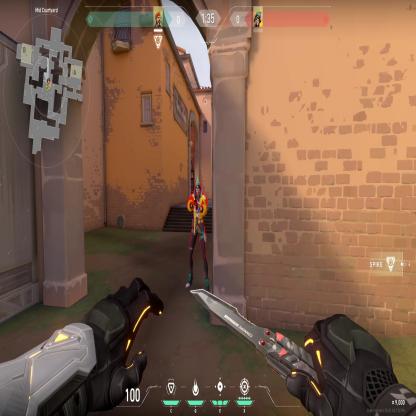
Label: enemy